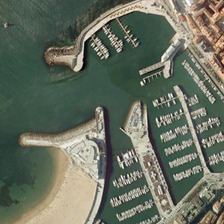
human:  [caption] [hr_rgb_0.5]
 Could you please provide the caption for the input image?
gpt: this port is crammed with ships docking in here .

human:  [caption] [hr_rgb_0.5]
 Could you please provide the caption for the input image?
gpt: near the residential area on the beach  there is a port with boats moored side by side .

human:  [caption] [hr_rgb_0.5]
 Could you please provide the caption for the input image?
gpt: near the residential area on the beach  there is a port with boats moored side by side .

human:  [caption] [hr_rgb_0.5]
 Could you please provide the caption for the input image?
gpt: near the residential area on the beach  there is a port with boats moored side by side .

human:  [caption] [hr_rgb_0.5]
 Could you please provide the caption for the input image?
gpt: many boats are orderly in a port near some red buildings .